Question: Details:
- -
Despite this, every time I try to connect, it asks me to manually install the anyconnect software.

^^ is what I get every time.
I've tried restarting, etc, never works.
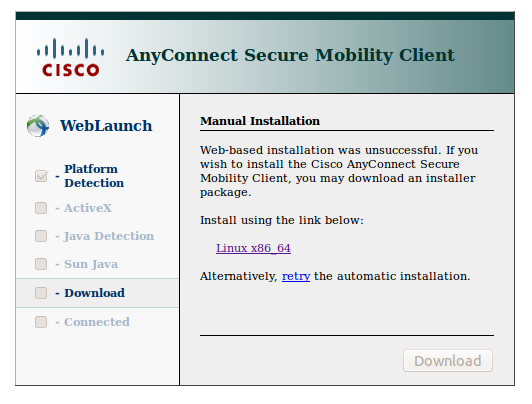
Answer: Looks like anyconnect web client won't run under linux/java 64.
Check out the source that is run during initialization:
'''
function loadPackage ()
{
if (IsLinux64)
{
ToggleHelpButtonEnable(true);
// Magic state -70 == java applet weblaunch not supported, skip to manual download
Start(-70);
}
else
{
// Magic state -60 == go to the next installed package
Start(-60);
}
}
'''